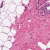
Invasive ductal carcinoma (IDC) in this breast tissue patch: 0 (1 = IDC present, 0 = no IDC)